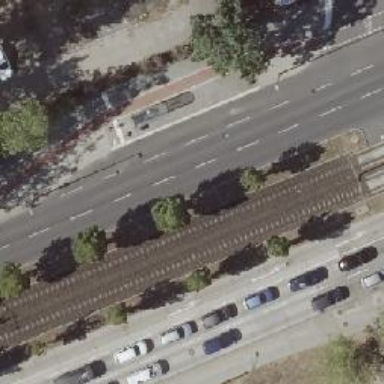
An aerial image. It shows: Primary highway with lane markings. It is asphalt road with dual carriageway.